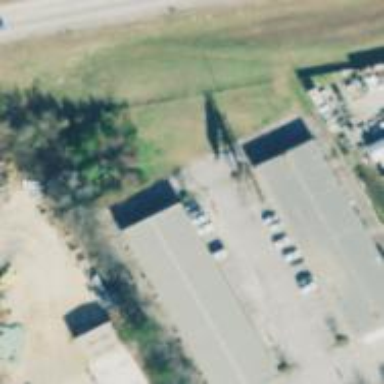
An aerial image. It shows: Commercial building.